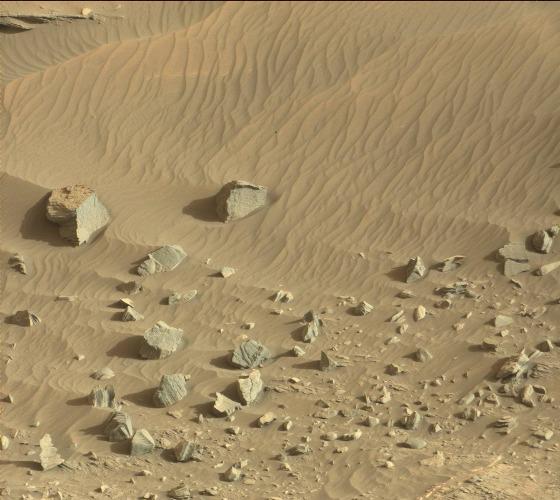
Terrain classes present: Bedrock, Gravel / Sand / Soil, Rock, Shadow